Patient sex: F
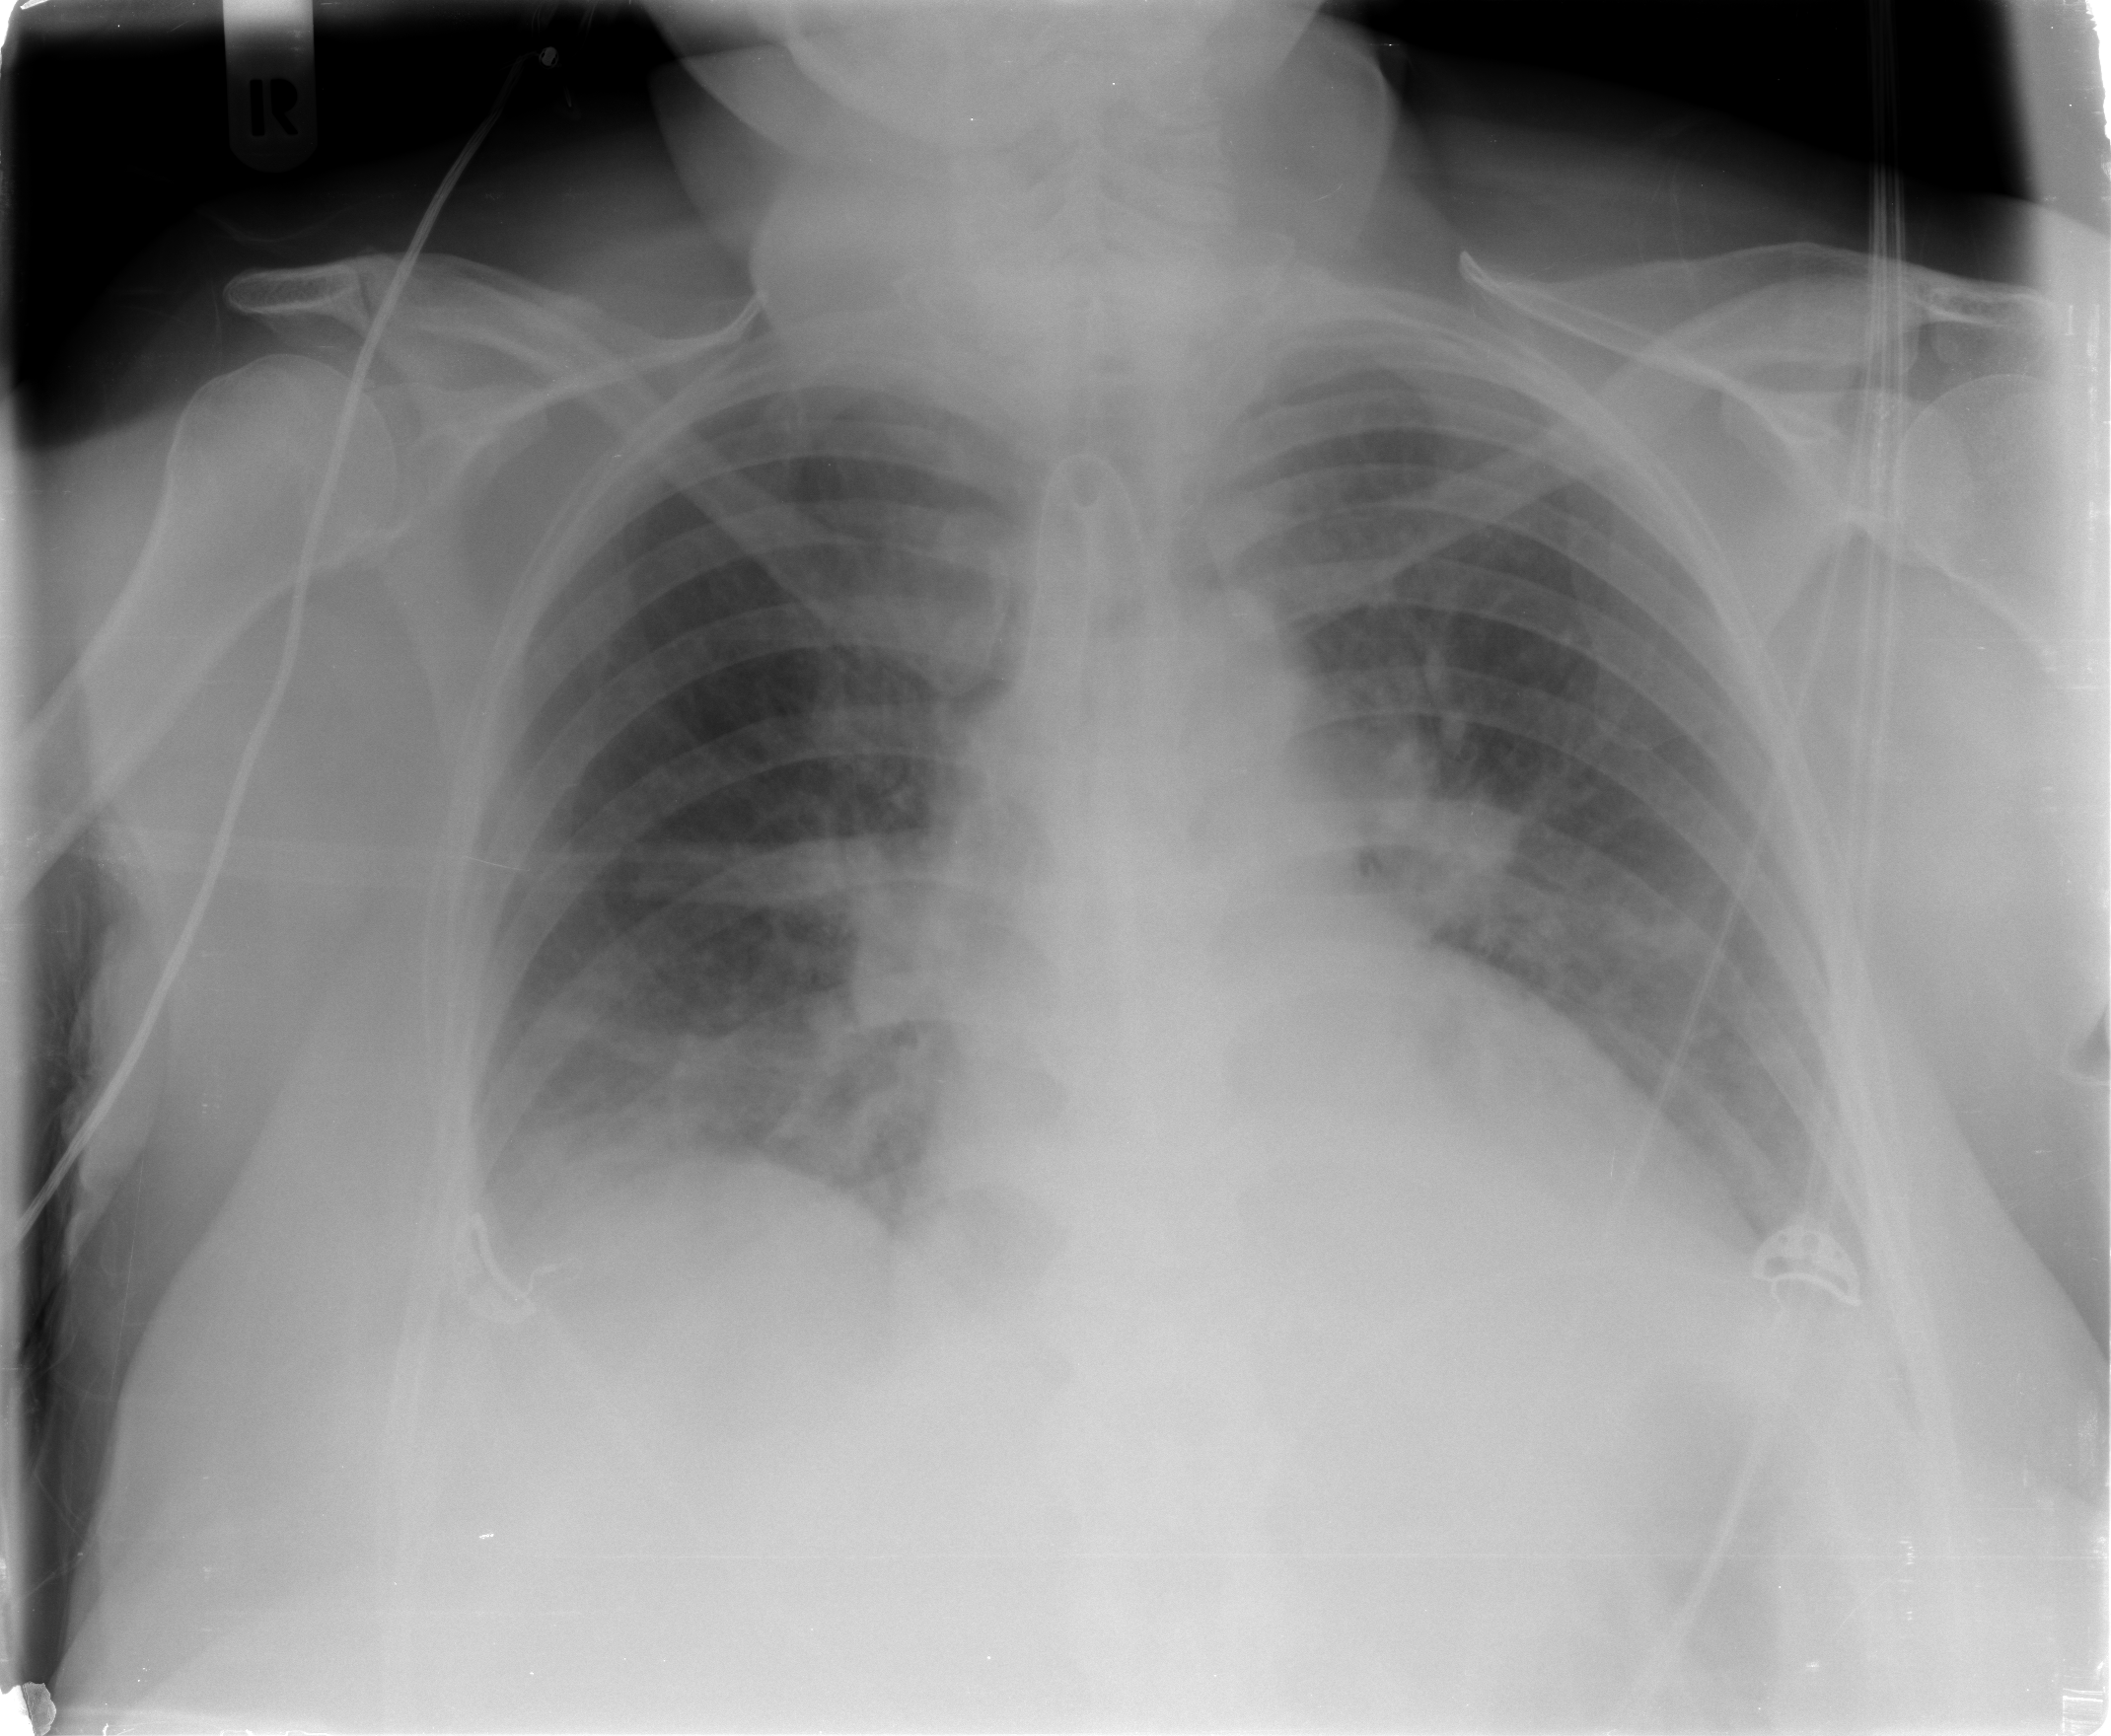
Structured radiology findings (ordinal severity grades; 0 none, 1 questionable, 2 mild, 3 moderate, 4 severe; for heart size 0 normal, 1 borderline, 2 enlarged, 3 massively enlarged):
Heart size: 1
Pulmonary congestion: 2
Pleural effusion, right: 2
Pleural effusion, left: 2
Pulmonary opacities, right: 0
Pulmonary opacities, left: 0
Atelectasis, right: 1
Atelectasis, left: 1